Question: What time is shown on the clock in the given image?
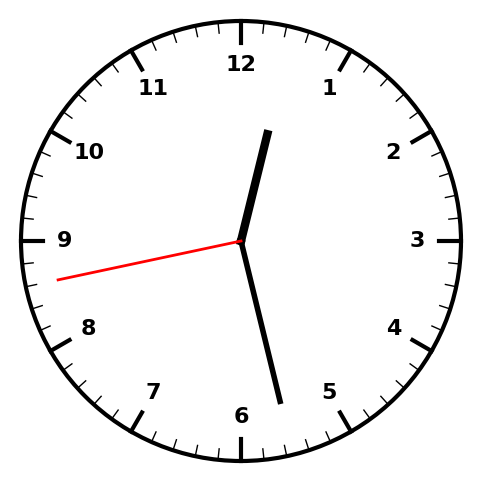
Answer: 12:27:43